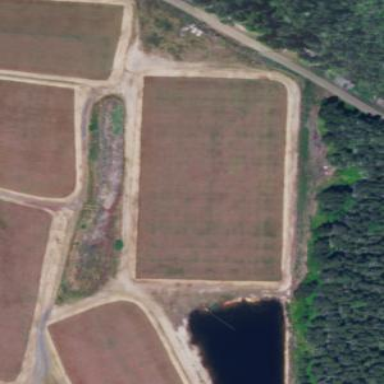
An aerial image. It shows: Farmland with cranberries as the crop.